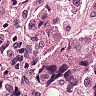
Metastatic tissue present: yes